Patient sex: F
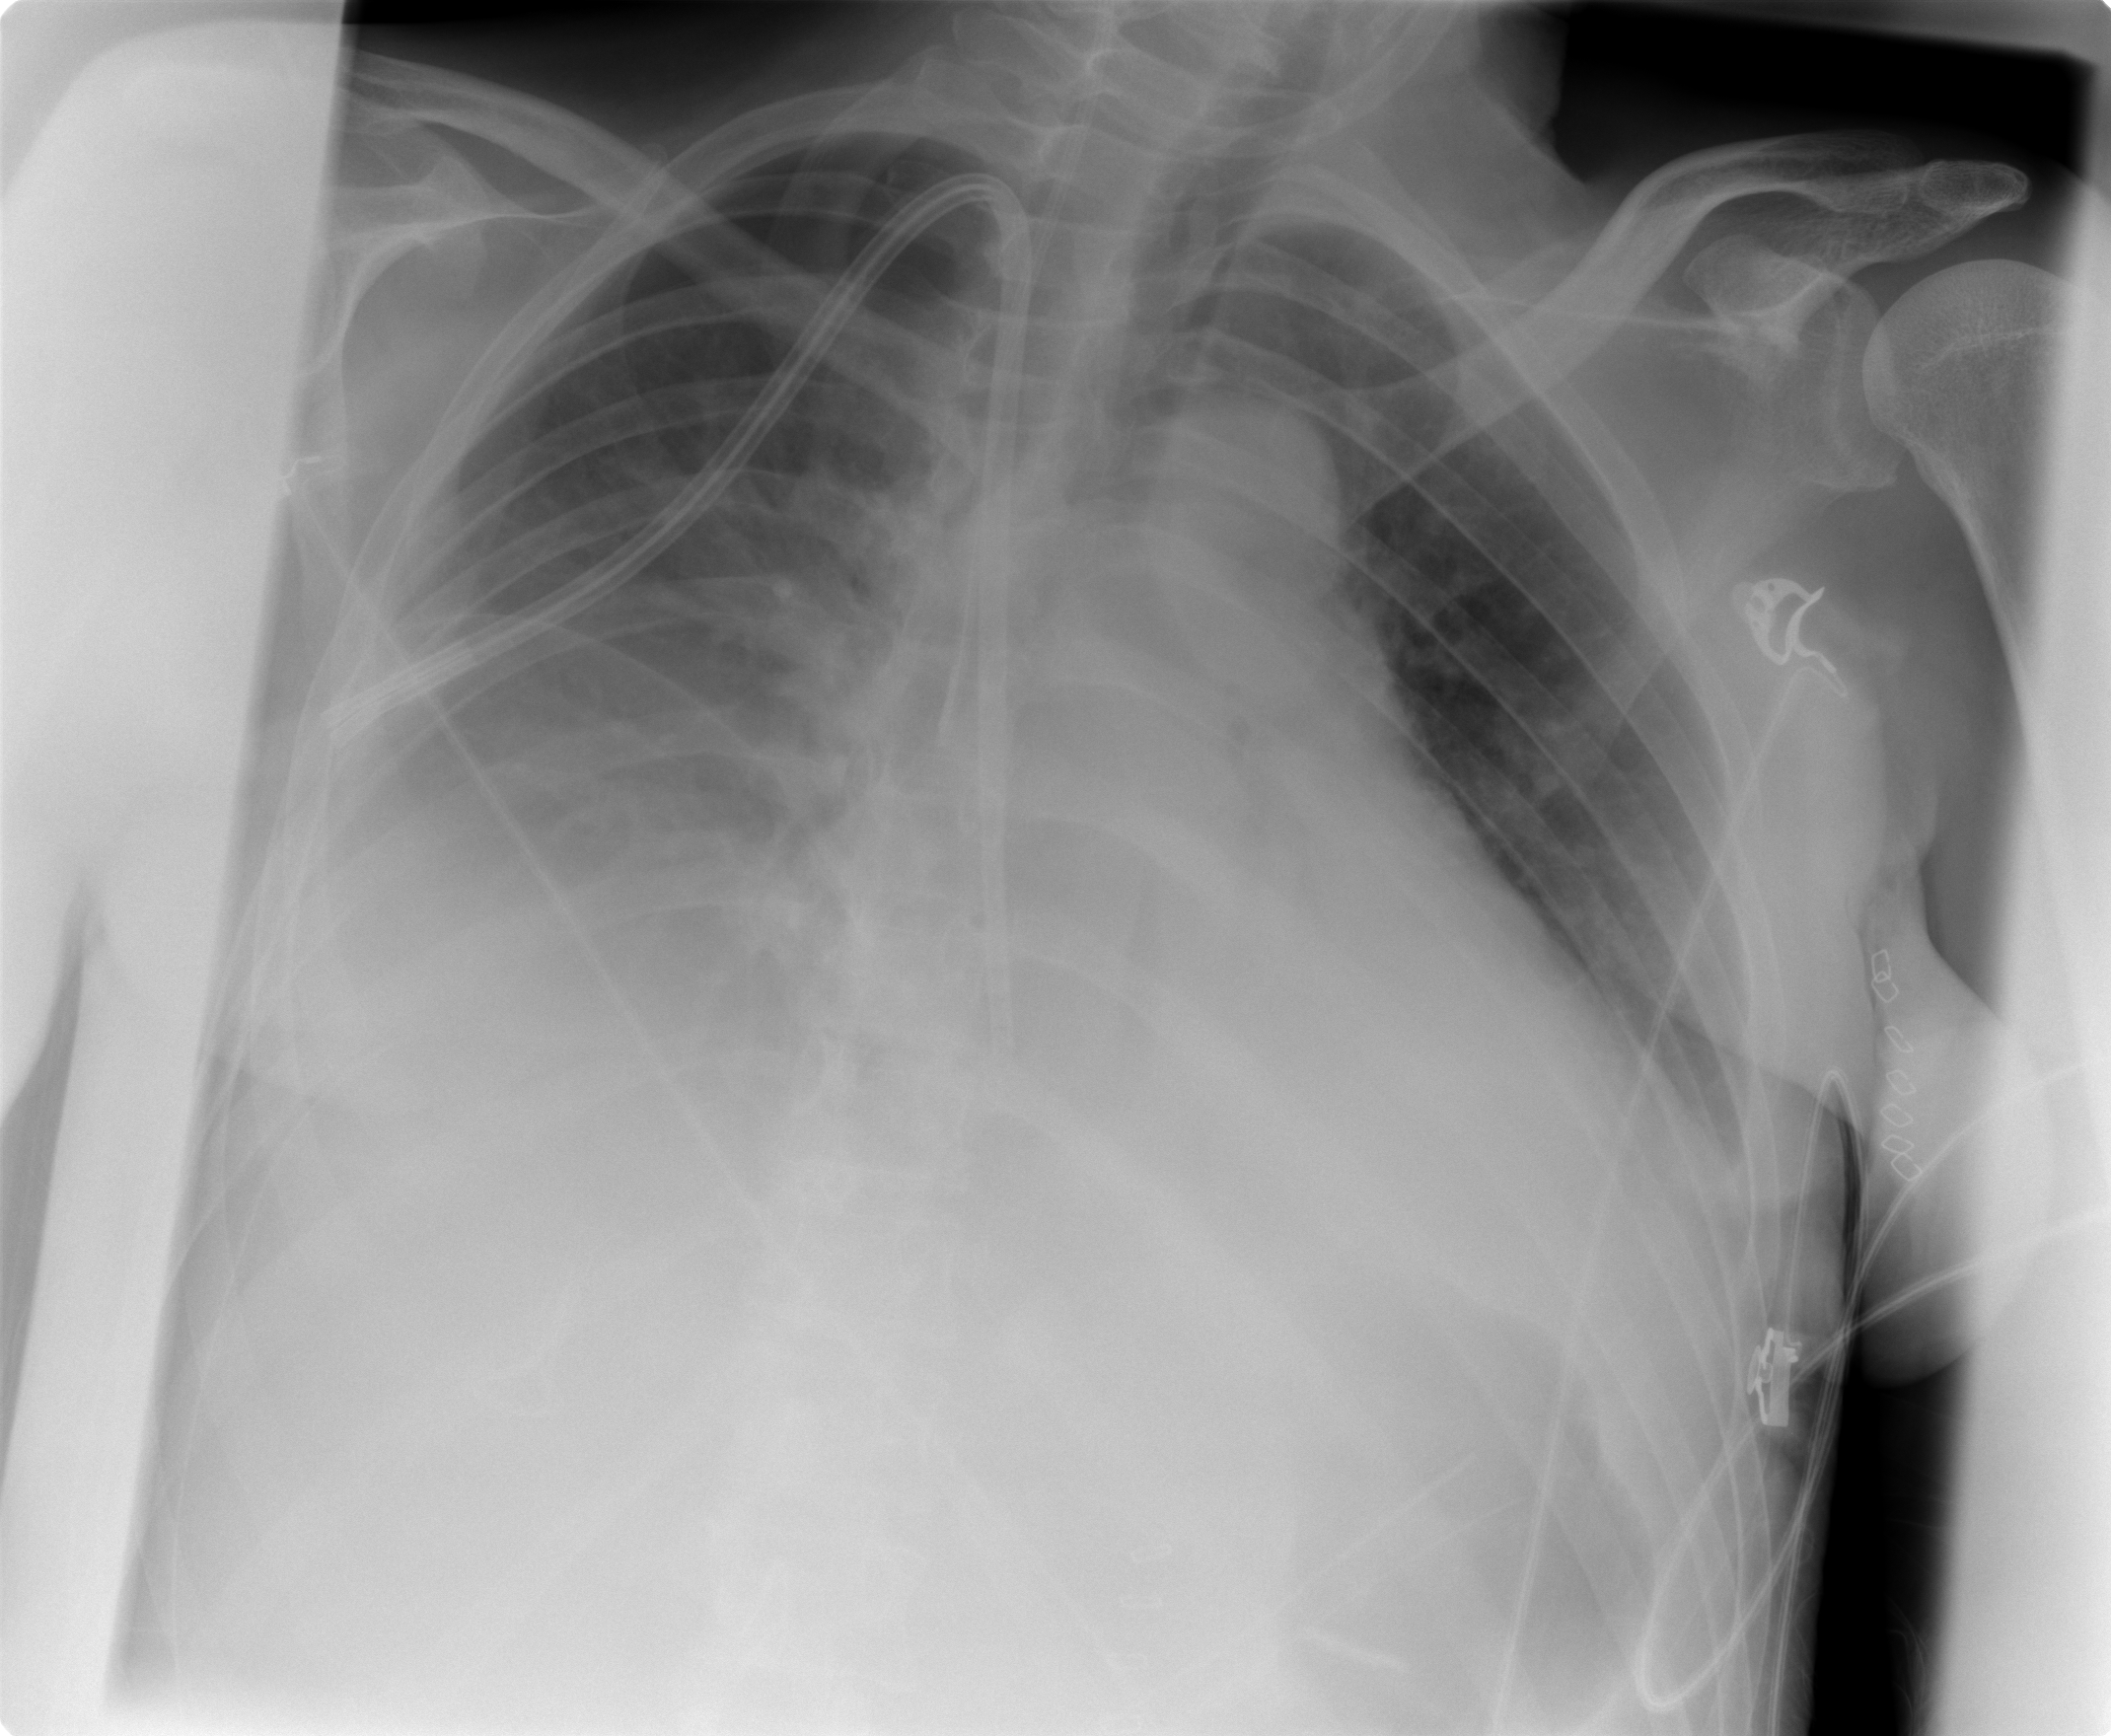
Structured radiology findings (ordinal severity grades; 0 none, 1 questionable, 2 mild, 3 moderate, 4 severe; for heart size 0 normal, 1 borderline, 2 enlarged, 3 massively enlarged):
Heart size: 0
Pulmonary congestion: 0
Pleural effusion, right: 2
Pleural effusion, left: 1
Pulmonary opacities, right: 0
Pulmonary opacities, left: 0
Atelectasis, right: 2
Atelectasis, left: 1